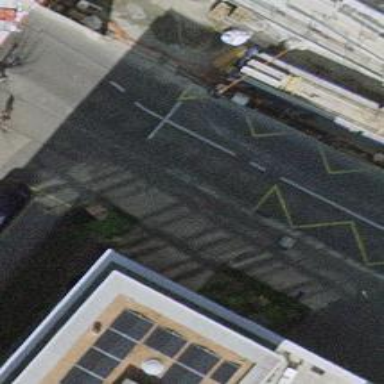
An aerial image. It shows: Asphalt road leading to bus stop with platform for public transport.